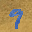
Label: 9